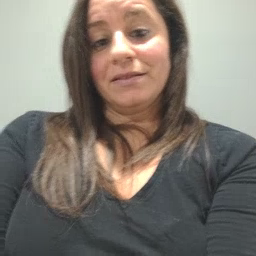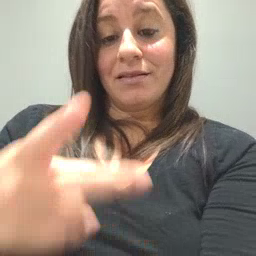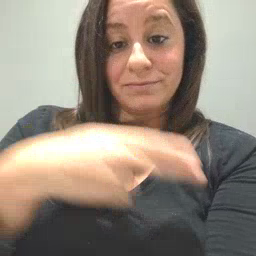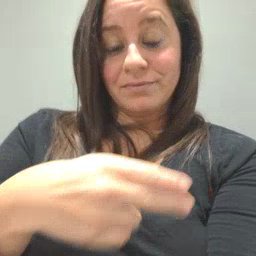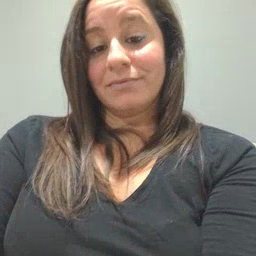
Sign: cut